Question: I have a 'UICollectionView' which holds seven 'UICollectionViewCells' which are build with information coming from a plist file. When I start the App only four 'UICollectionViewCells' are visible, until i start scrolling down - this makes the violett 'UICollectionViewCell' visible (see in Screenshot). My question is, how I can display the fourth (violett) 'UICollectionViewCell' on app start.
In '- (UICollectionViewCell *)collectionView:(UICollectionView *)cv cellForItemAtIndexPath:(NSIndexPath *)indexPath' I am building and setting up the cells:
'''
CategoryCollectionViewCell *cell = [cv dequeueReusableCellWithReuseIdentifier:catCellID forIndexPath:indexPath];
NSString *plist = [[NSBundle mainBundle] pathForResource:@"mainCategories" ofType:@"plist"];
NSArray *plistArray = [NSArray arrayWithContentsOfFile:plist];
NSDictionary *cat = [plistArray objectAtIndex:indexPath.item];
CGFloat red = [[cat objectForKey:@"color_red"] doubleValue];
CGFloat green = [[cat objectForKey:@"color_green"] doubleValue];
CGFloat blue = [[cat objectForKey:@"color_blue"] doubleValue];
CGFloat alpha = [[cat objectForKey:@"color_alpha"] doubleValue];
UIColor *color = [UIColor colorWithRed:(red/255.0) green:(green/255.0) blue:(blue/255.0) alpha:1];
[cell setBackgroundColor:color];
cell.label_CategoryName = [cat objectForKey:@"text"];
cell.image_CategoryIcon.image = [UIImage imageNamed:[NSString stringWithFormat:@"%@.%@",[cat objectForKey:@"image"], kImageExt]];
return cell;
'''

Thank you!
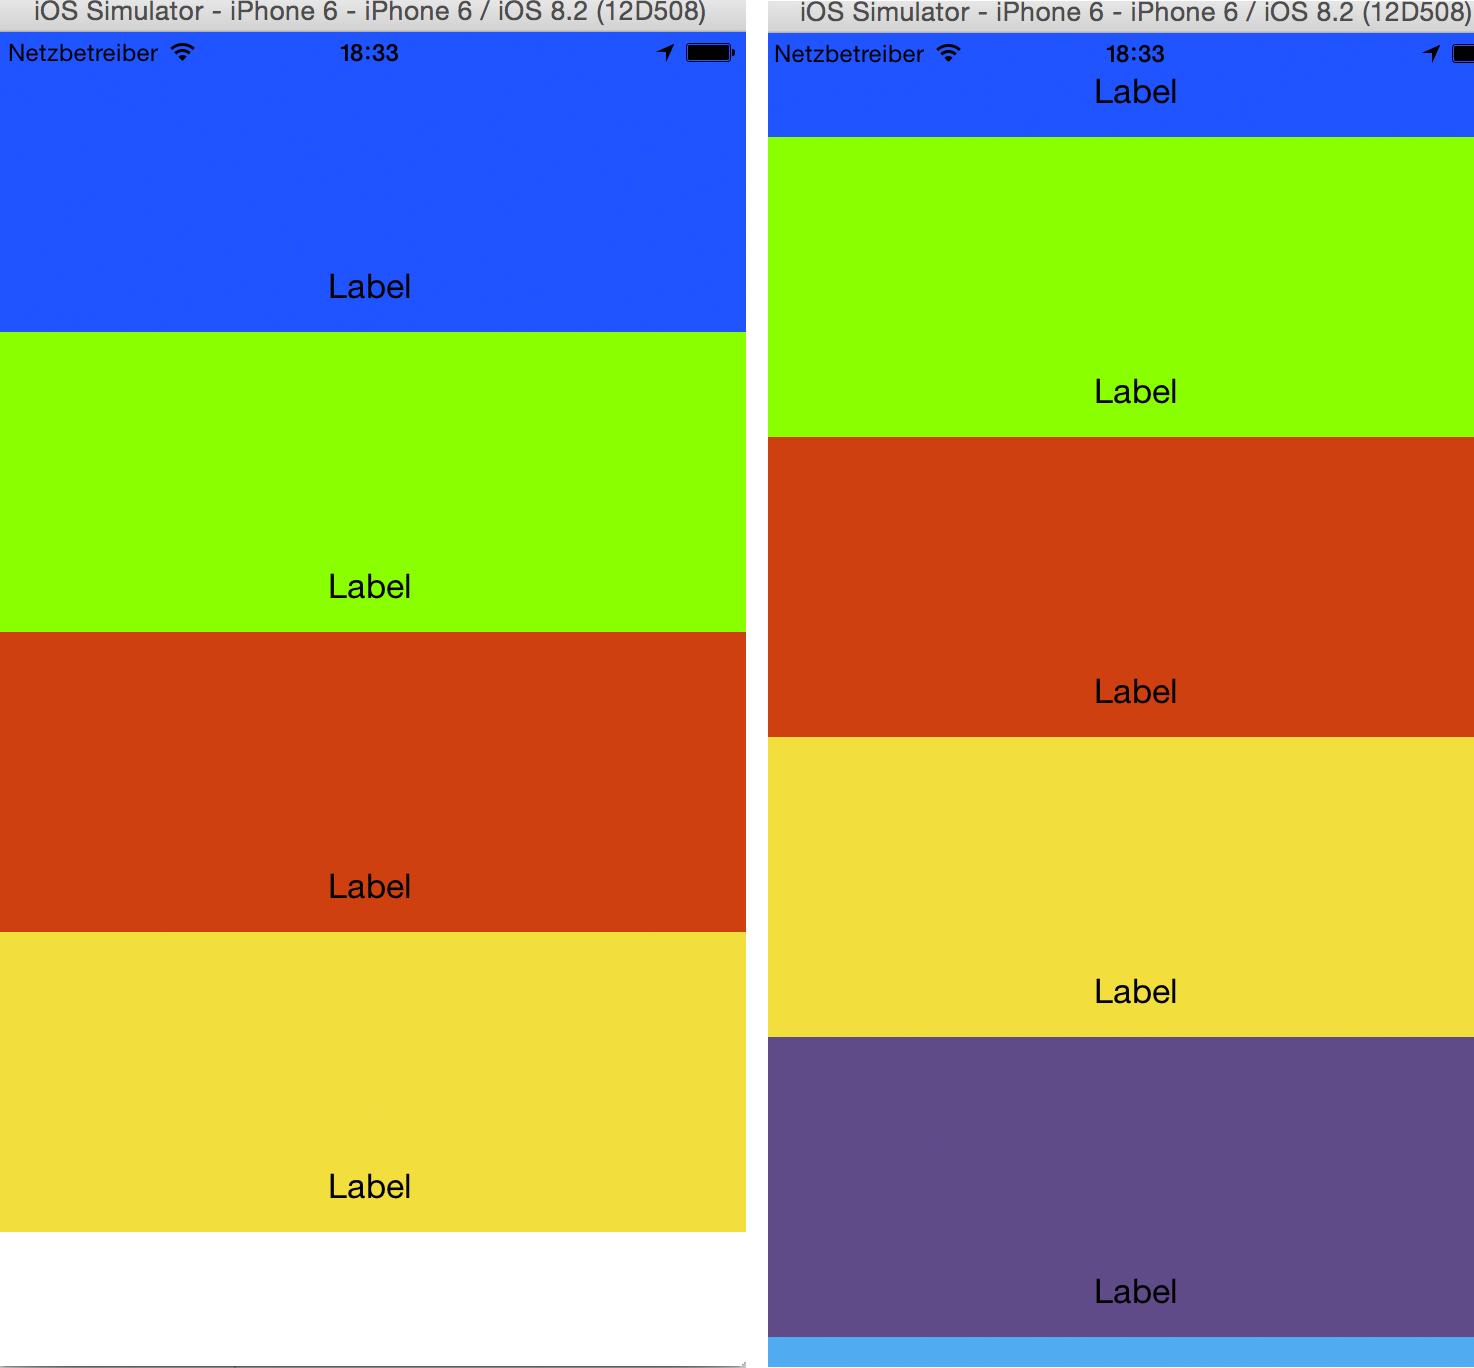
Answer: Move the content insets of the collection view downwards incrementally, 1 point at a time, until it starts behaving the way you want it to.
'''
[_collectionView setContentInset:UIEdgeInsetsMake(0, 10, 0, 0)];
'''
CellForRowAtIndex is fired many times and the following code...
'''
NSString *plist = [[NSBundle mainBundle] pathForResource:@"mainCategories" ofType:@"plist"];
NSArray *plistArray = [NSArray arrayWithContentsOfFile:plist];
NSDictionary *cat = [plistArray objectAtIndex:indexPath.item];
'''
Is building an entire new instance of your array in memory, each time. This is very inefficient. Considering instantiating your array once, maybe lazily in a property or in viewDidLoad.